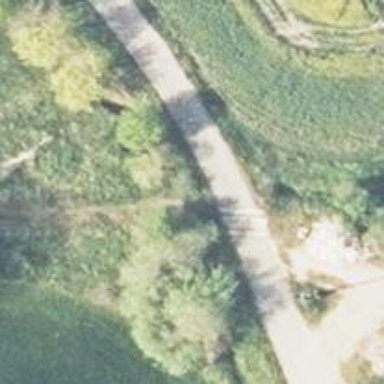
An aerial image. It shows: Abandoned railway.